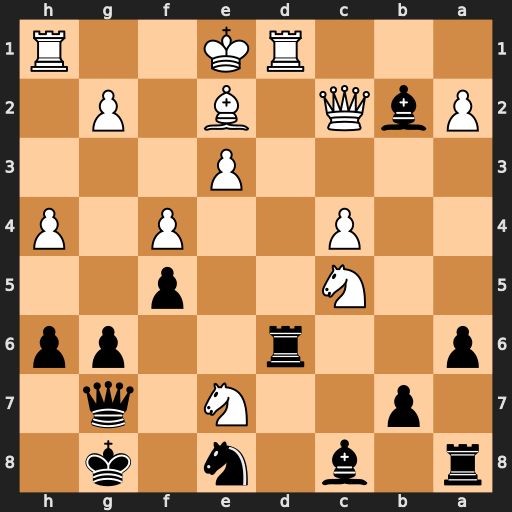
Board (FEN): r1b1n1k1/1p2N1q1/p2r2pp/2N2p2/2P2P1P/4P3/PbQ1B1P1/3RK2R
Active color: b
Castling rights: K
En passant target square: -
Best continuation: Qxe7 Rxd6 Qxd6 Qxb2 Qxc5